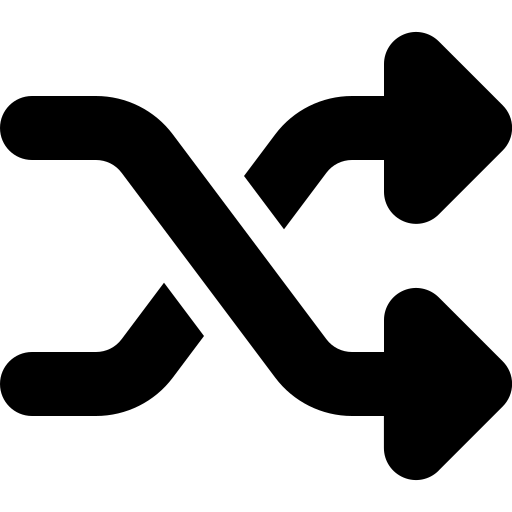
Tags: icon, FontAwesome, fa-icon, solid, shuffle